Question: so I haven't started quite yet, but I want to make a simple d-pad for my application in flash AS3. So let's just say I have four buttons. UpBtn, DownBtn, LeftBtn, and RightBtn. I want to simply just move an object in those directions. Let's say the objects name is "manD".
How would I do this in AS3?

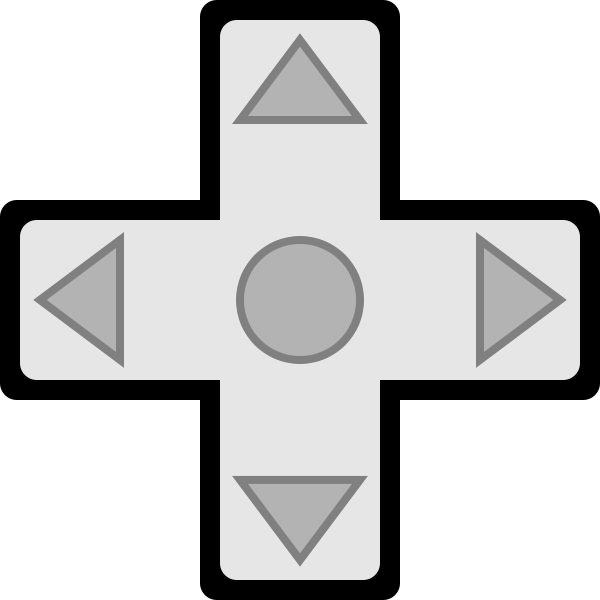
Answer: You could do something like this (all your buttons do need a name and your man:
'''
var speed:int = 10;
var xdir:int = 0;
var ydir:int = 0;
UpBtn.addEventListener(MouseEvent.MOUSE_DOWN, onDown);
DownBtn.addEventListener(MouseEvent.MOUSE_DOWN, onDown);
LeftBtn.addEventListener(MouseEvent.MOUSE_DOWN, onDown);
RightBtn.addEventListener(MouseEvent.MOUSE_DOWN, onDown);
addEventListener(MouseEvent.MOUSE_UP, onUp);
addEventListener(Event.ENTER_FRAME, onEnterFrame);
// What happens when a button is released.
function onUp(e:MouseEvent):void {
xdir = 0;
ydir = 0;
}
// What is happening when one of the buttons is clicked.
function onDown(e:MouseEvent):void {
// Reset direction
onUp(e);
switch(e.target.name){
case 'LeftBtn':
xdir = -1;
break;
case 'RightBtn':
xdir = 1;
break;
case 'UpBtn':
ydir = -1;
break;
case 'DownBtn':
ydir = 1;
break;
}
}
// The actual movement.
function onEnterFrame(e:Event):void {
manD.x += xdir * speed;
manD.y += ydir * speed;
}
'''
That should do it.